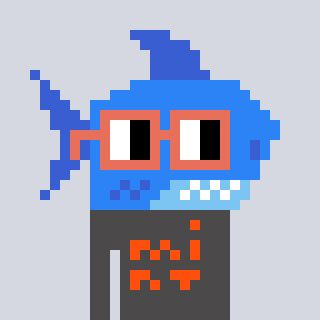
a pixel art character with square orange glasses, a shark-shaped head and a grayscale-colored body on a cool background